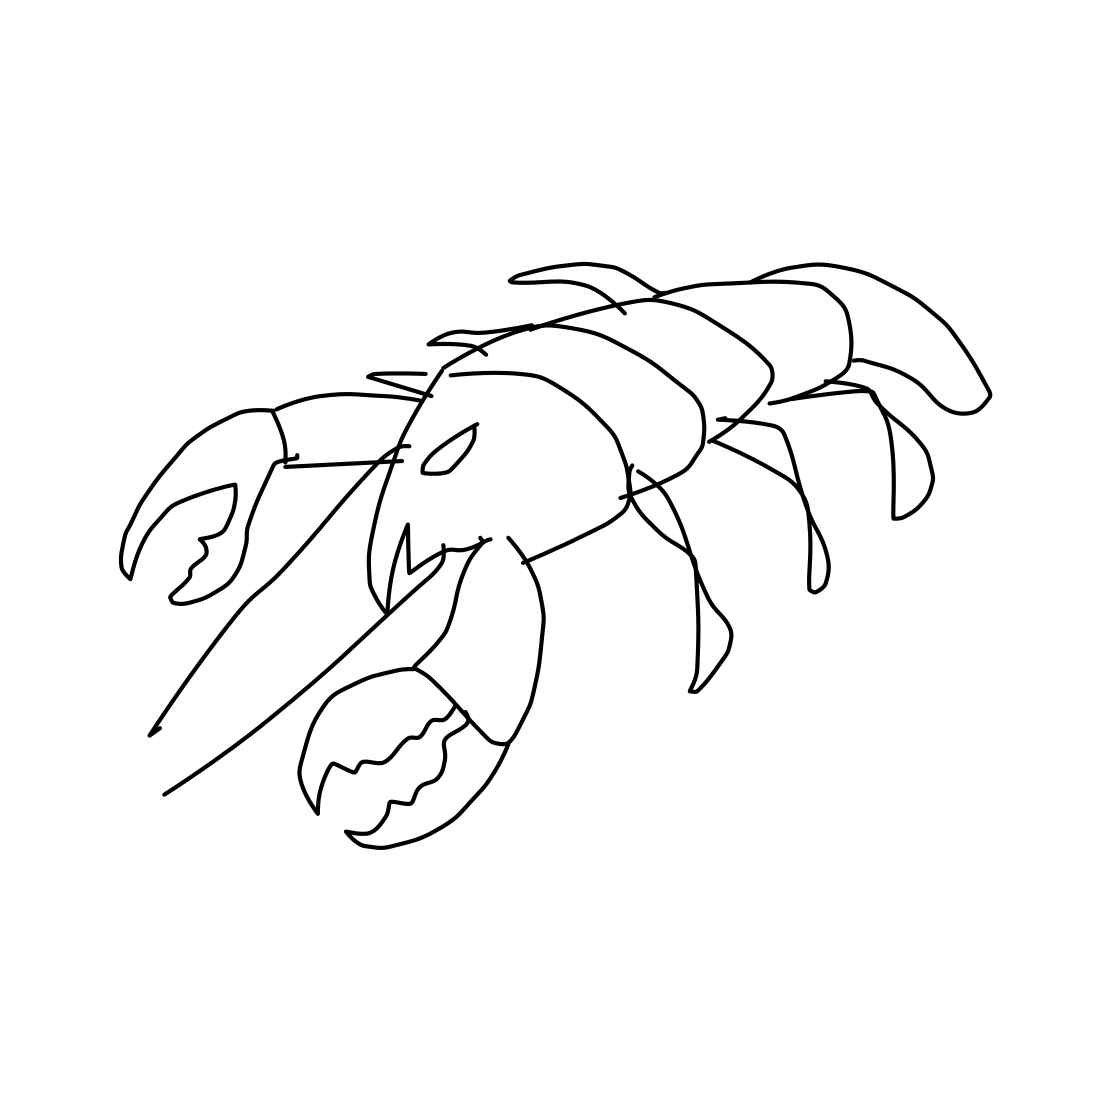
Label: lobster